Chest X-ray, PA view. Patient: 66 years old, sex F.
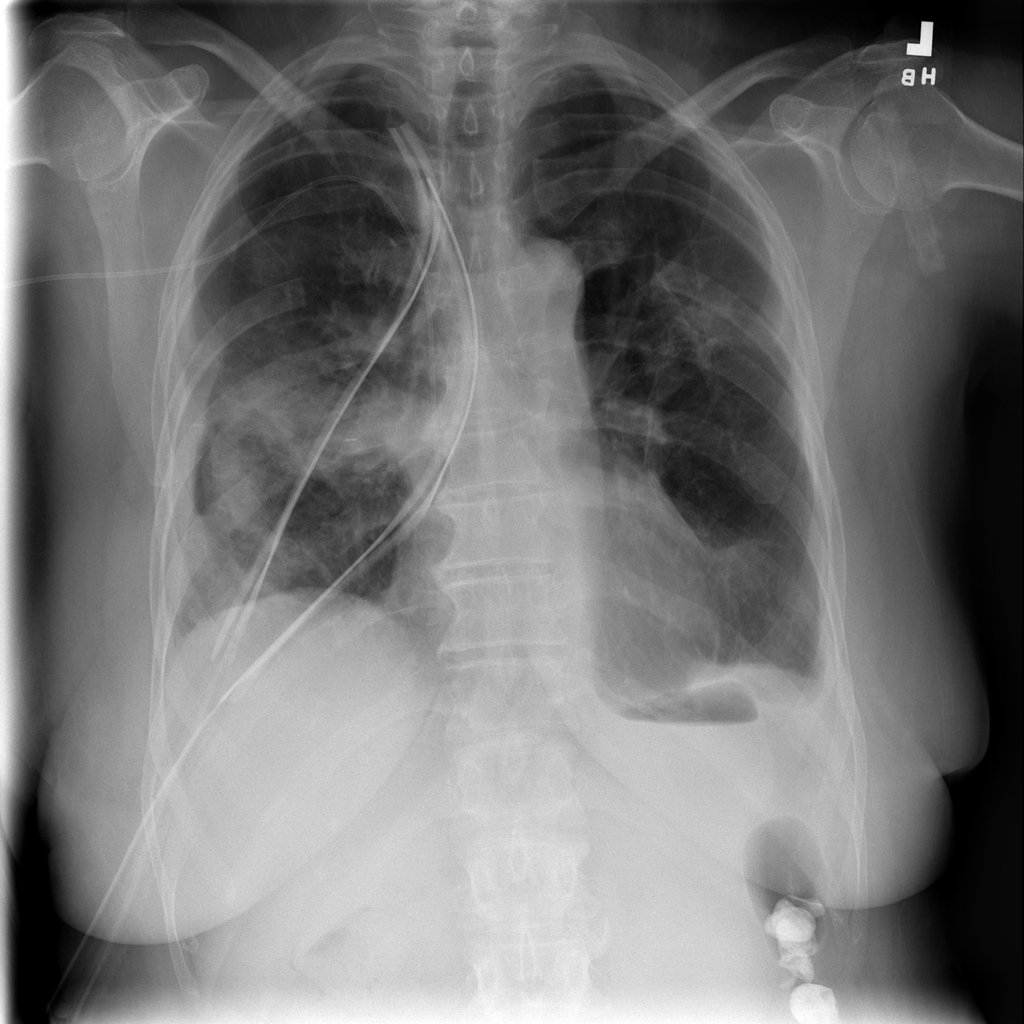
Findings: Consolidation, Mass